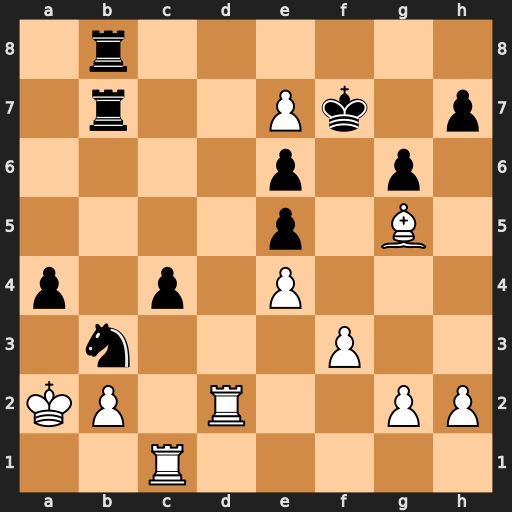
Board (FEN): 1r6/1r2Pk1p/4p1p1/4p1B1/p1p1P3/1n3P2/KP1R2PP/2R5
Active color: w
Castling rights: -
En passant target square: -
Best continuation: Rd8 Nxc1+ Kb1 Rxe7 Rxb8